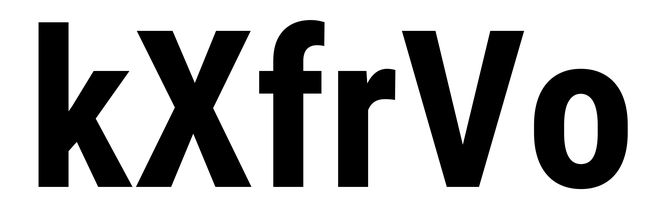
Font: Roboto_Condensed_Bold